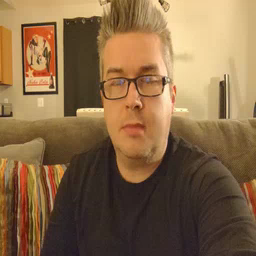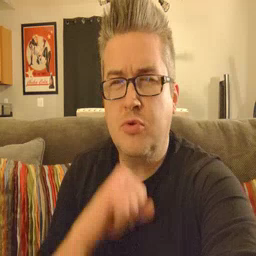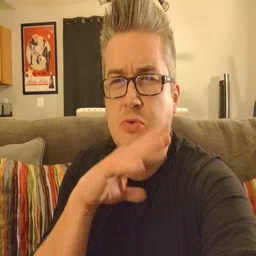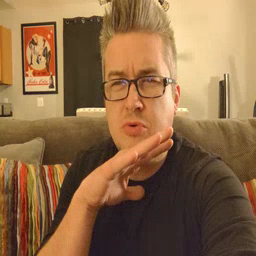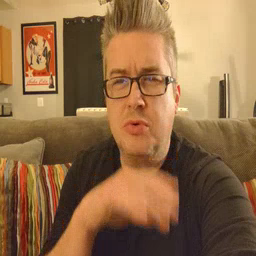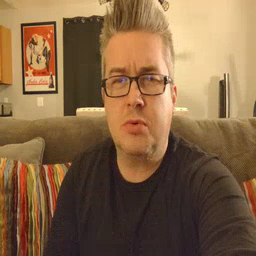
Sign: dirty